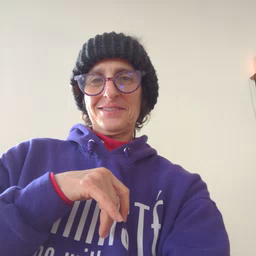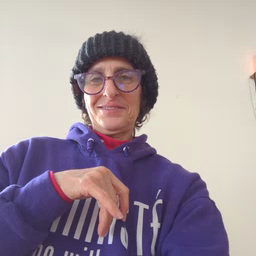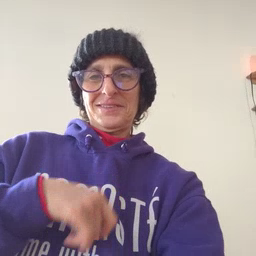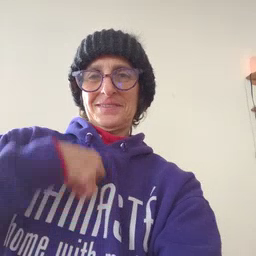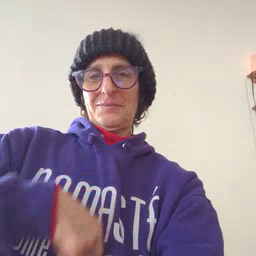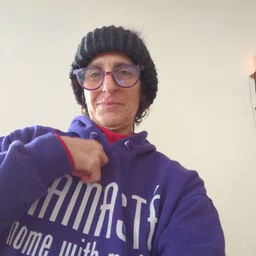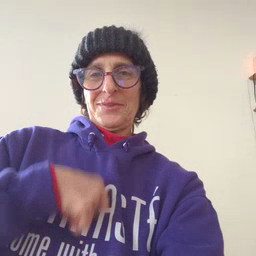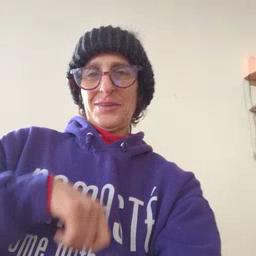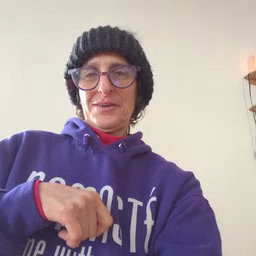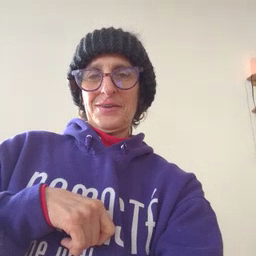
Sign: zipper